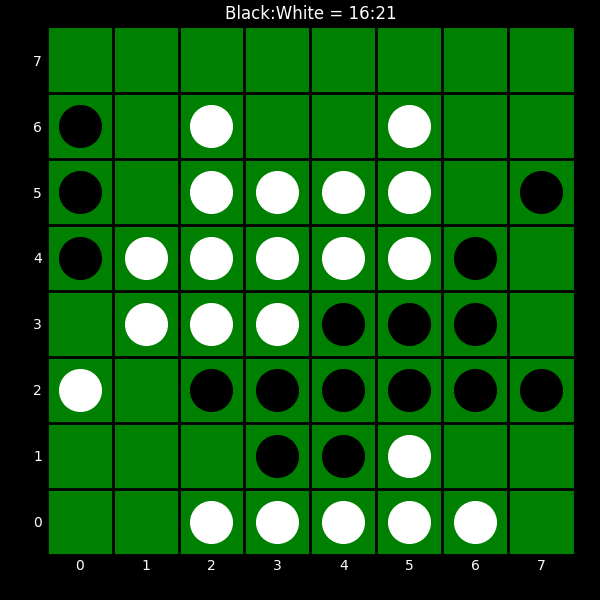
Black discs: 16
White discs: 21